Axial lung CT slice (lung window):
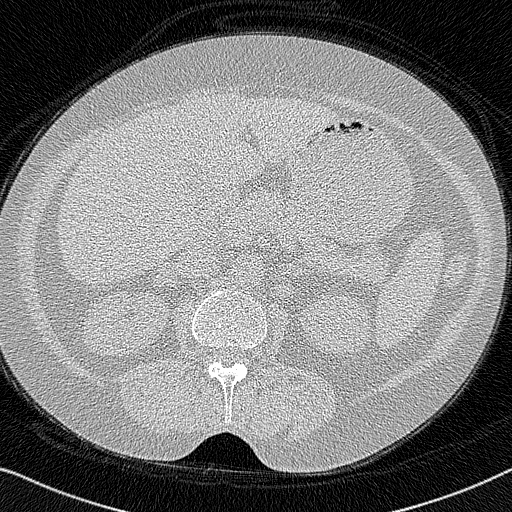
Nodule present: no